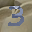
Label: 3